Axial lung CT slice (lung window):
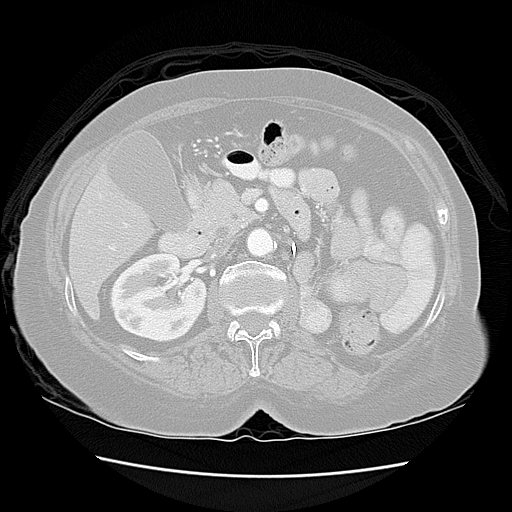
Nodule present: no